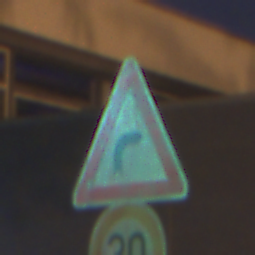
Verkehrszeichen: KurveRechts
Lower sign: Geschwindigkeit30
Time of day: Night
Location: Outdoor (Urban)
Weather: PartlyCloudy
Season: NotSpecified
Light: Artificial